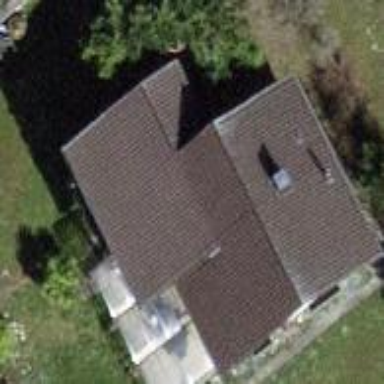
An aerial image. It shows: Building with tiled roof.